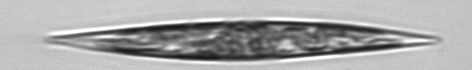
Label: Pleurosigma